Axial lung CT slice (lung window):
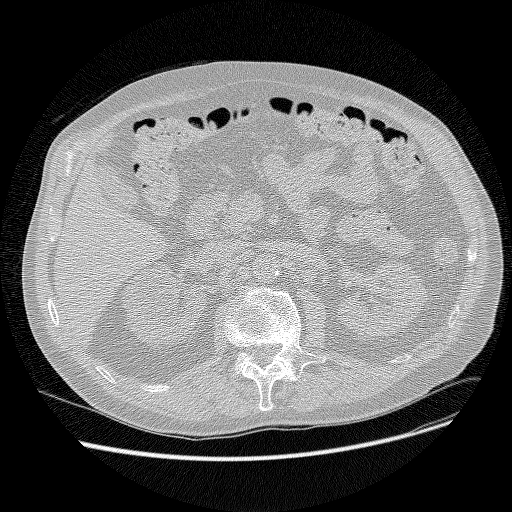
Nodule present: no